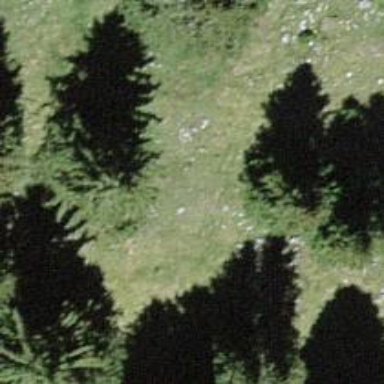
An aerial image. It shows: Needle-leaved tree in nature.